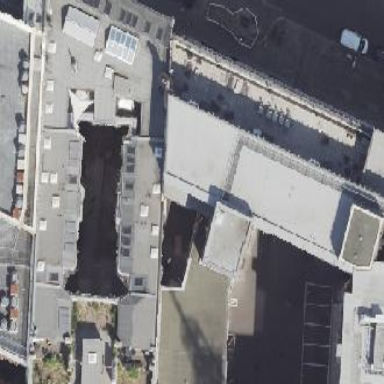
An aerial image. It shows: Part of building.